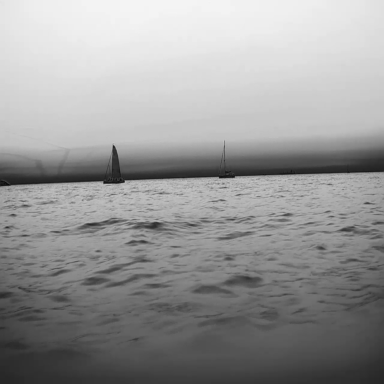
There are two sailboats in the infrared image.